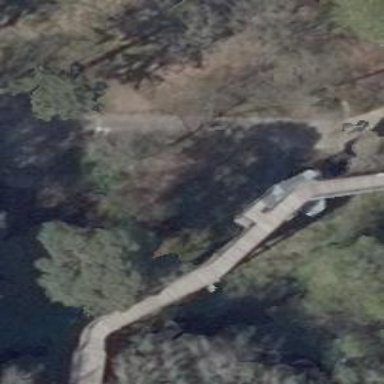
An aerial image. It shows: Boardwalk footway with beam structure bridge.